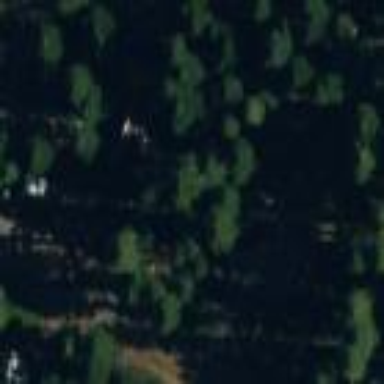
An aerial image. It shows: Evergreen woodland with needle-leaved trees.